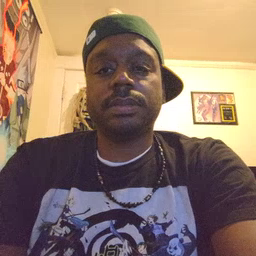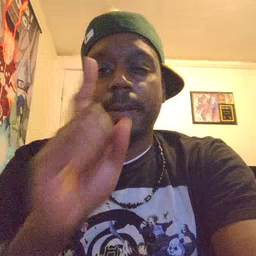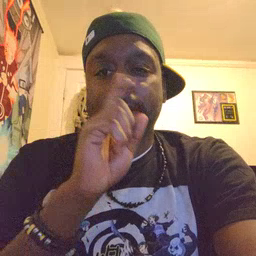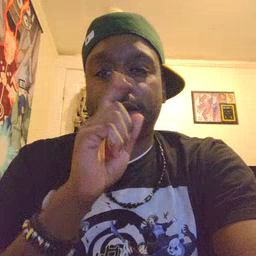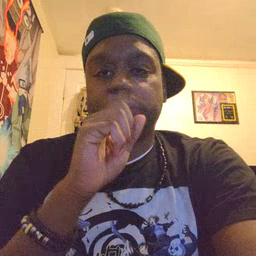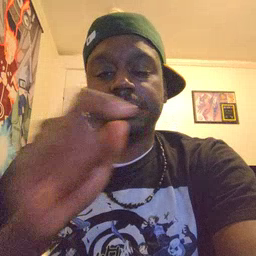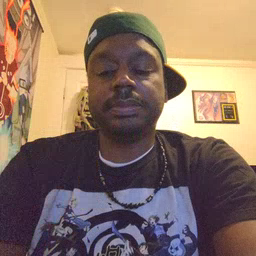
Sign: mouse